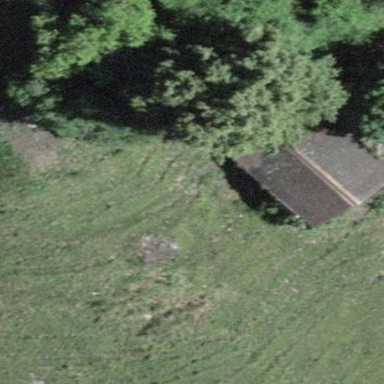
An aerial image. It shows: Barn.